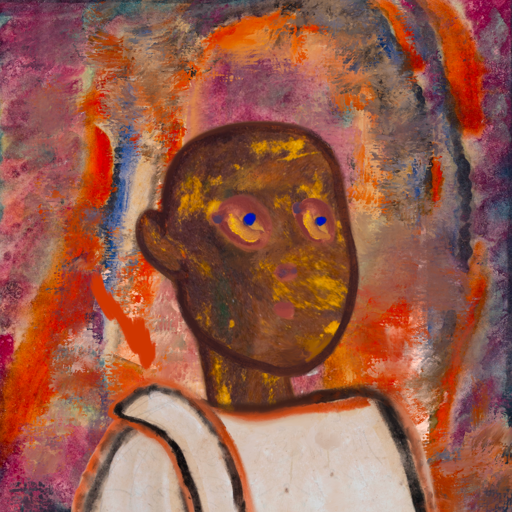
Background: Experience, Head And Neck Side: Comrade, Face Side: Mother_And_Son_Son, Bust: Roy_Bahadur, Hair Side: Blank, Head Accessory: Blank, Second Necklace: Blank, Necklace: Blank, Baby: Blank